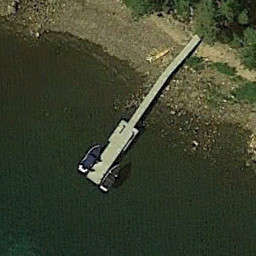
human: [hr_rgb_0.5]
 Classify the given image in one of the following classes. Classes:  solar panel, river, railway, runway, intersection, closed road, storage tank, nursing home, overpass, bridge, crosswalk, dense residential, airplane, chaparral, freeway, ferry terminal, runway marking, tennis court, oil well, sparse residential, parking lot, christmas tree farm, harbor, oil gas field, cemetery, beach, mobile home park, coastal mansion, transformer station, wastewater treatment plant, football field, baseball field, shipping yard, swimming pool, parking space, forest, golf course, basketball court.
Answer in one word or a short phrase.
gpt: ferry terminal